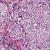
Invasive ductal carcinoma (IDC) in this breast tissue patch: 1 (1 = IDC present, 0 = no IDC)